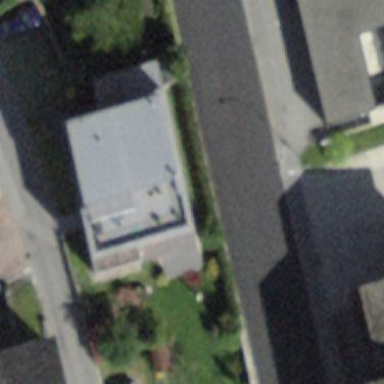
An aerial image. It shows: Flat-roofed house.